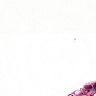
Metastatic tissue present: no